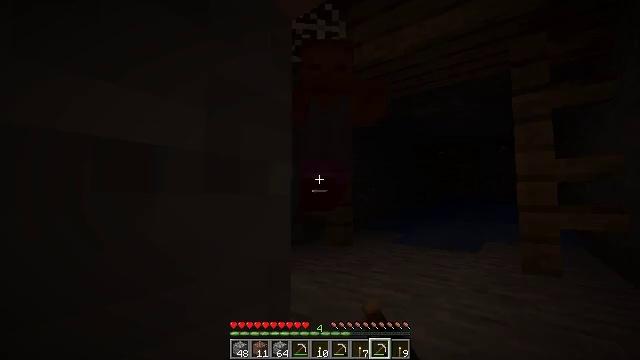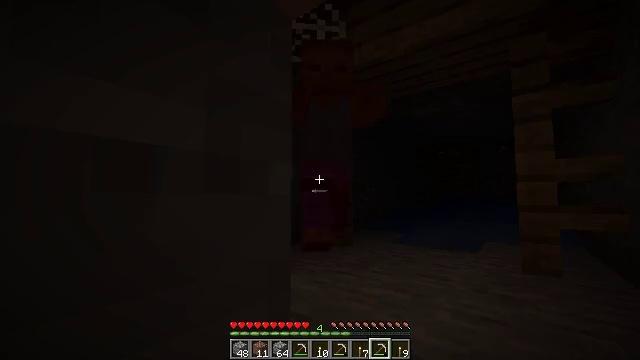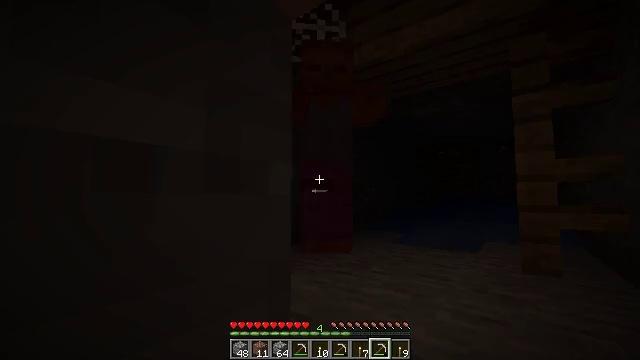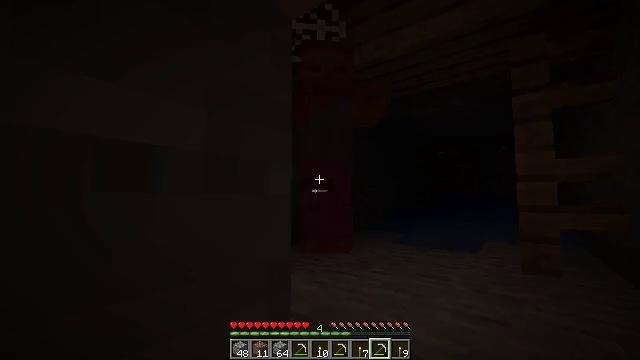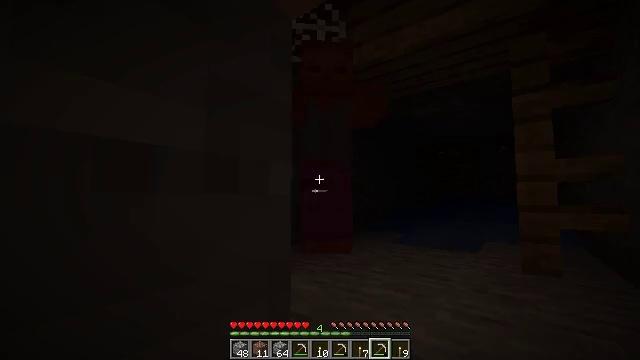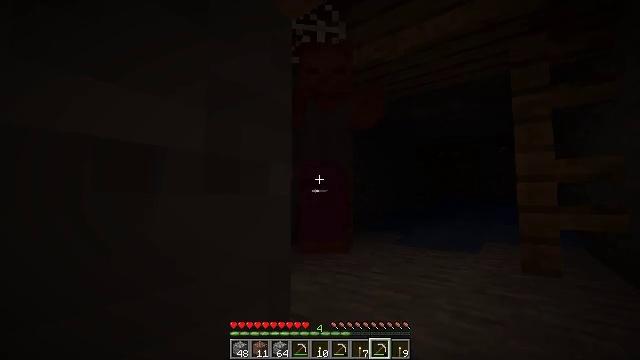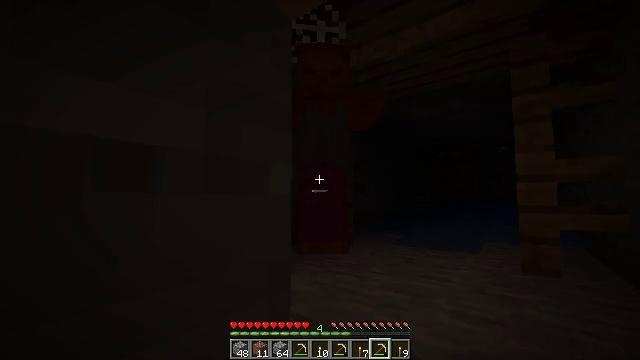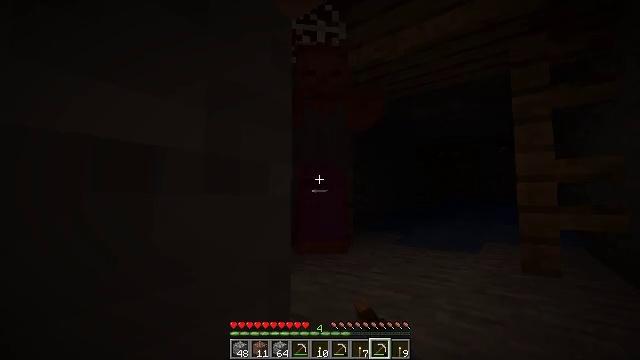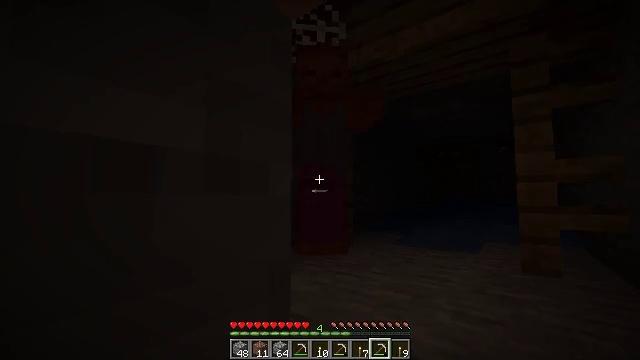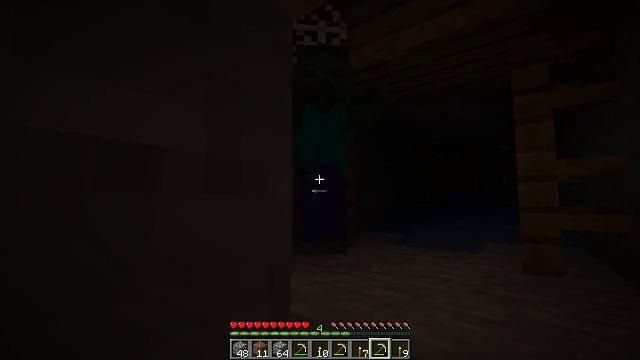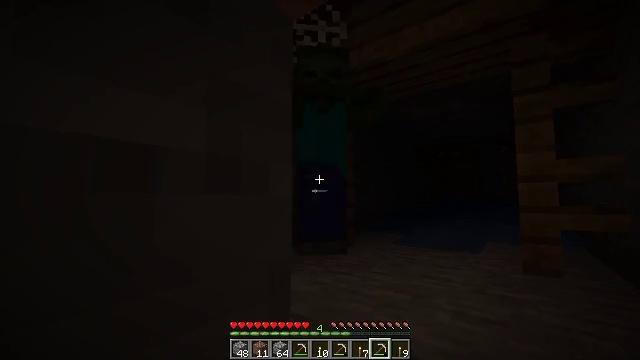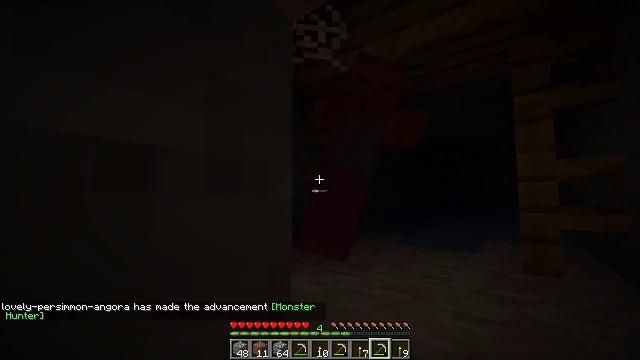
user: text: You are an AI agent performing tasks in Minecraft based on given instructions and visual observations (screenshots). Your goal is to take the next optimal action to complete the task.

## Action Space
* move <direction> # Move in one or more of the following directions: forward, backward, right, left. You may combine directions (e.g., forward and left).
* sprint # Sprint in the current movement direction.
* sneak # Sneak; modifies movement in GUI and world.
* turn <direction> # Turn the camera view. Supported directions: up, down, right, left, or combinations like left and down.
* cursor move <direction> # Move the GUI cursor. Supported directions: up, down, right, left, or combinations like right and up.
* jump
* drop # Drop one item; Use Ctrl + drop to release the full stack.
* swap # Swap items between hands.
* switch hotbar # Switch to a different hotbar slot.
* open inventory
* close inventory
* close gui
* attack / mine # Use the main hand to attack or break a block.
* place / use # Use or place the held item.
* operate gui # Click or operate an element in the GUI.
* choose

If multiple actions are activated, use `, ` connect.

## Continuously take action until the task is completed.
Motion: motion action
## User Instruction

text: Kill a zombie.
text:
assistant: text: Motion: attack / mine
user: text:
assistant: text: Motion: attack / mine
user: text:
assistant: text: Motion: attack / mine
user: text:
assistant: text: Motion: attack / mine
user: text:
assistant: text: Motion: no_op
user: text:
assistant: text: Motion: attack / mine
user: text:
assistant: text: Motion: attack / mine
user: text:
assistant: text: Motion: attack / mine
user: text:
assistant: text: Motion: attack / mine
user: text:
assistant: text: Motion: attack / mine
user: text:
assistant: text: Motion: attack / mine
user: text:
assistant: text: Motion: attack / mine